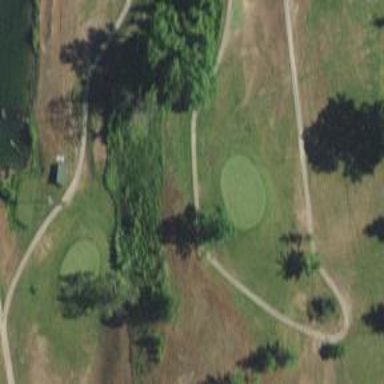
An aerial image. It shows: View of golf hole.